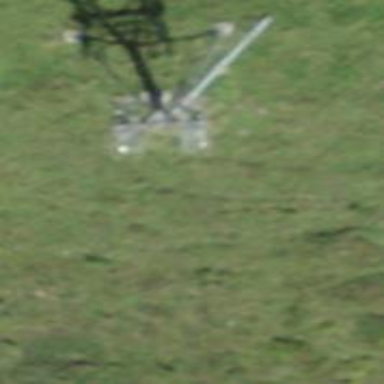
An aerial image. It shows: Pylon for aerialway.